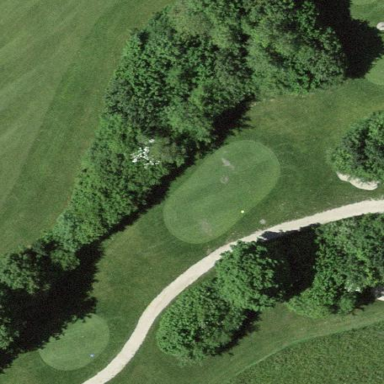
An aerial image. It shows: Grass area designated as golf tee.